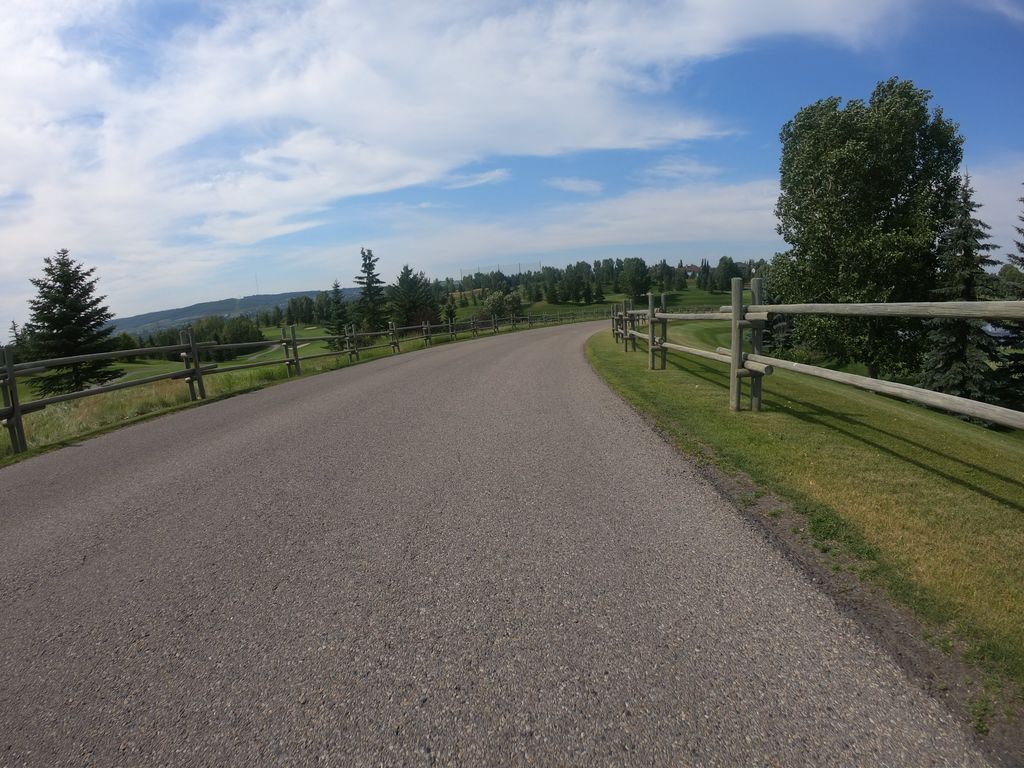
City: calgary